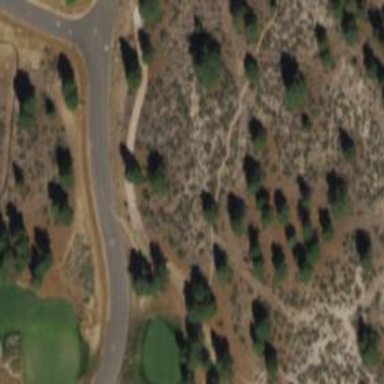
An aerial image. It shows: Path designated for golf carts.